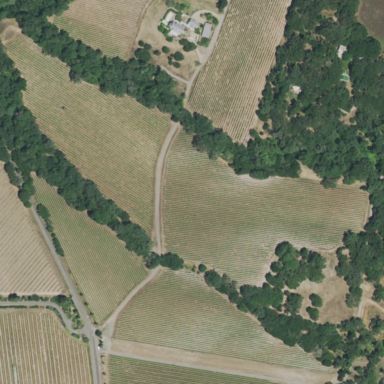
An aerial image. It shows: Vineyard with grape crops.